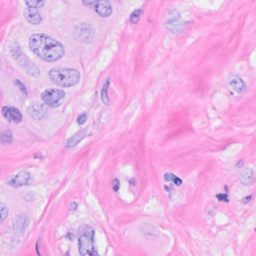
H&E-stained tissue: Breast